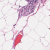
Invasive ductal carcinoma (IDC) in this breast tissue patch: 0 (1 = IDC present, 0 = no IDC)